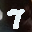
Label: 7